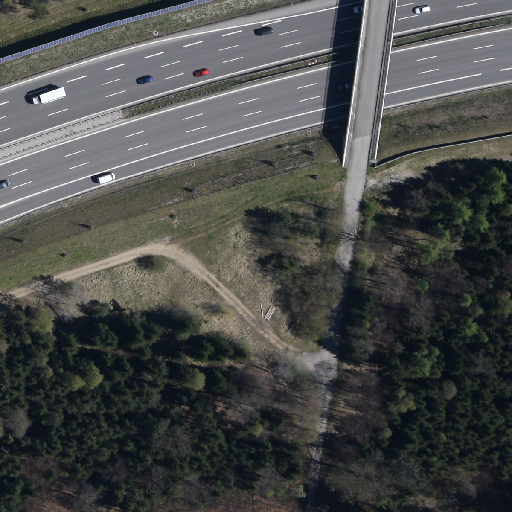
Referring expression: light-duty vehicle